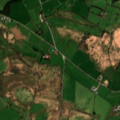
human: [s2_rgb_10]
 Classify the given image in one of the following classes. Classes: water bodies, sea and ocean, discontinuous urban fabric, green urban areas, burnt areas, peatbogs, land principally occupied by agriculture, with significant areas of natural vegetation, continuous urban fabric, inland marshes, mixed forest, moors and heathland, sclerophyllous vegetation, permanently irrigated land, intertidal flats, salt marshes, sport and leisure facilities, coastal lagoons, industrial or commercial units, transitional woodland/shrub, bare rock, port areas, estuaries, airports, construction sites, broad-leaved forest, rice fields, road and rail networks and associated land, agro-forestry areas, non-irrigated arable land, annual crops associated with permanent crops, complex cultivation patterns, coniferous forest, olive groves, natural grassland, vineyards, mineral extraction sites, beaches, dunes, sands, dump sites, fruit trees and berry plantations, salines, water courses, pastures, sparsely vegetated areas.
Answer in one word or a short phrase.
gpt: pastures, land principally occupied by agriculture, with significant areas of natural vegetation, coniferous forest